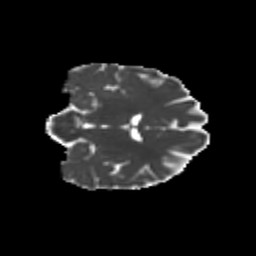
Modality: MD
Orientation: coronal
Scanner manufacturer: siemens
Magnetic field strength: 3 T
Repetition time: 9.2 s
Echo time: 0.084 s